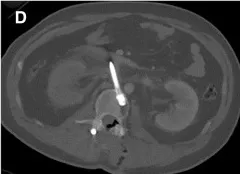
(D) Enhanced CT scanning of the abdomen found that the tip of the right L2 screw indented the IVC and left renal vein without blood extravasation.
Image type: radiology (ct)